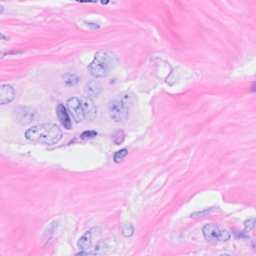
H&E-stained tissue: Breast